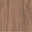
Piece: xx